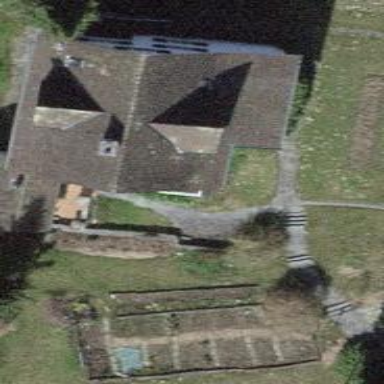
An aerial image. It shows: Detached residential building with gabled roof.